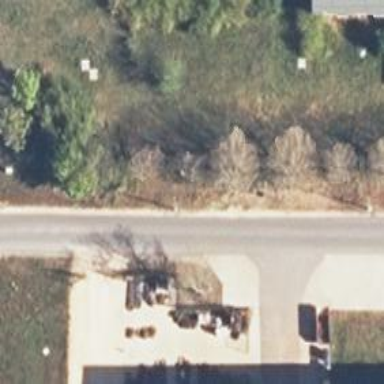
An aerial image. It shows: Concrete driveway serving as service road.